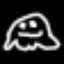
Label: frog